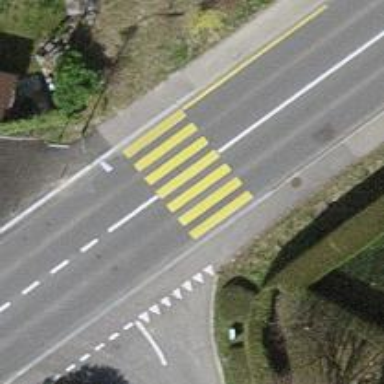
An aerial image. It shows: Marked crossing on the road.